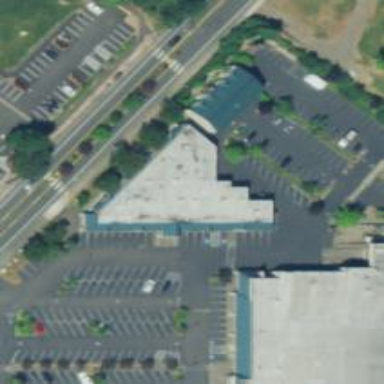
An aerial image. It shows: Parking space.